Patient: sex F, age 63
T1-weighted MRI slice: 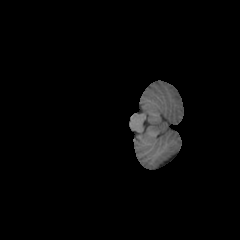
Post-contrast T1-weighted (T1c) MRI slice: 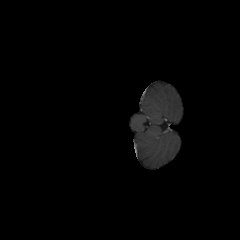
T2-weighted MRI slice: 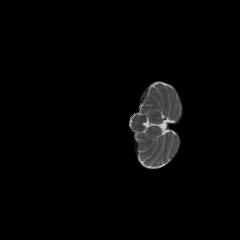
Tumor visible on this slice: no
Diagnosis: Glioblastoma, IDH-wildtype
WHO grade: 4